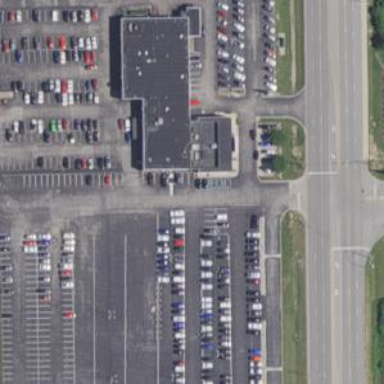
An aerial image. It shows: Building that houses car shop.